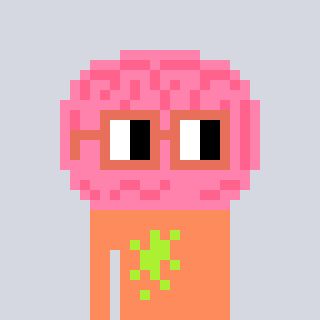
a pixel art character with square orange glasses, a brain-shaped head and a peachy-colored body on a cool background